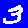
Digit: 3